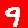
Digit: 9